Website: macys
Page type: gifting
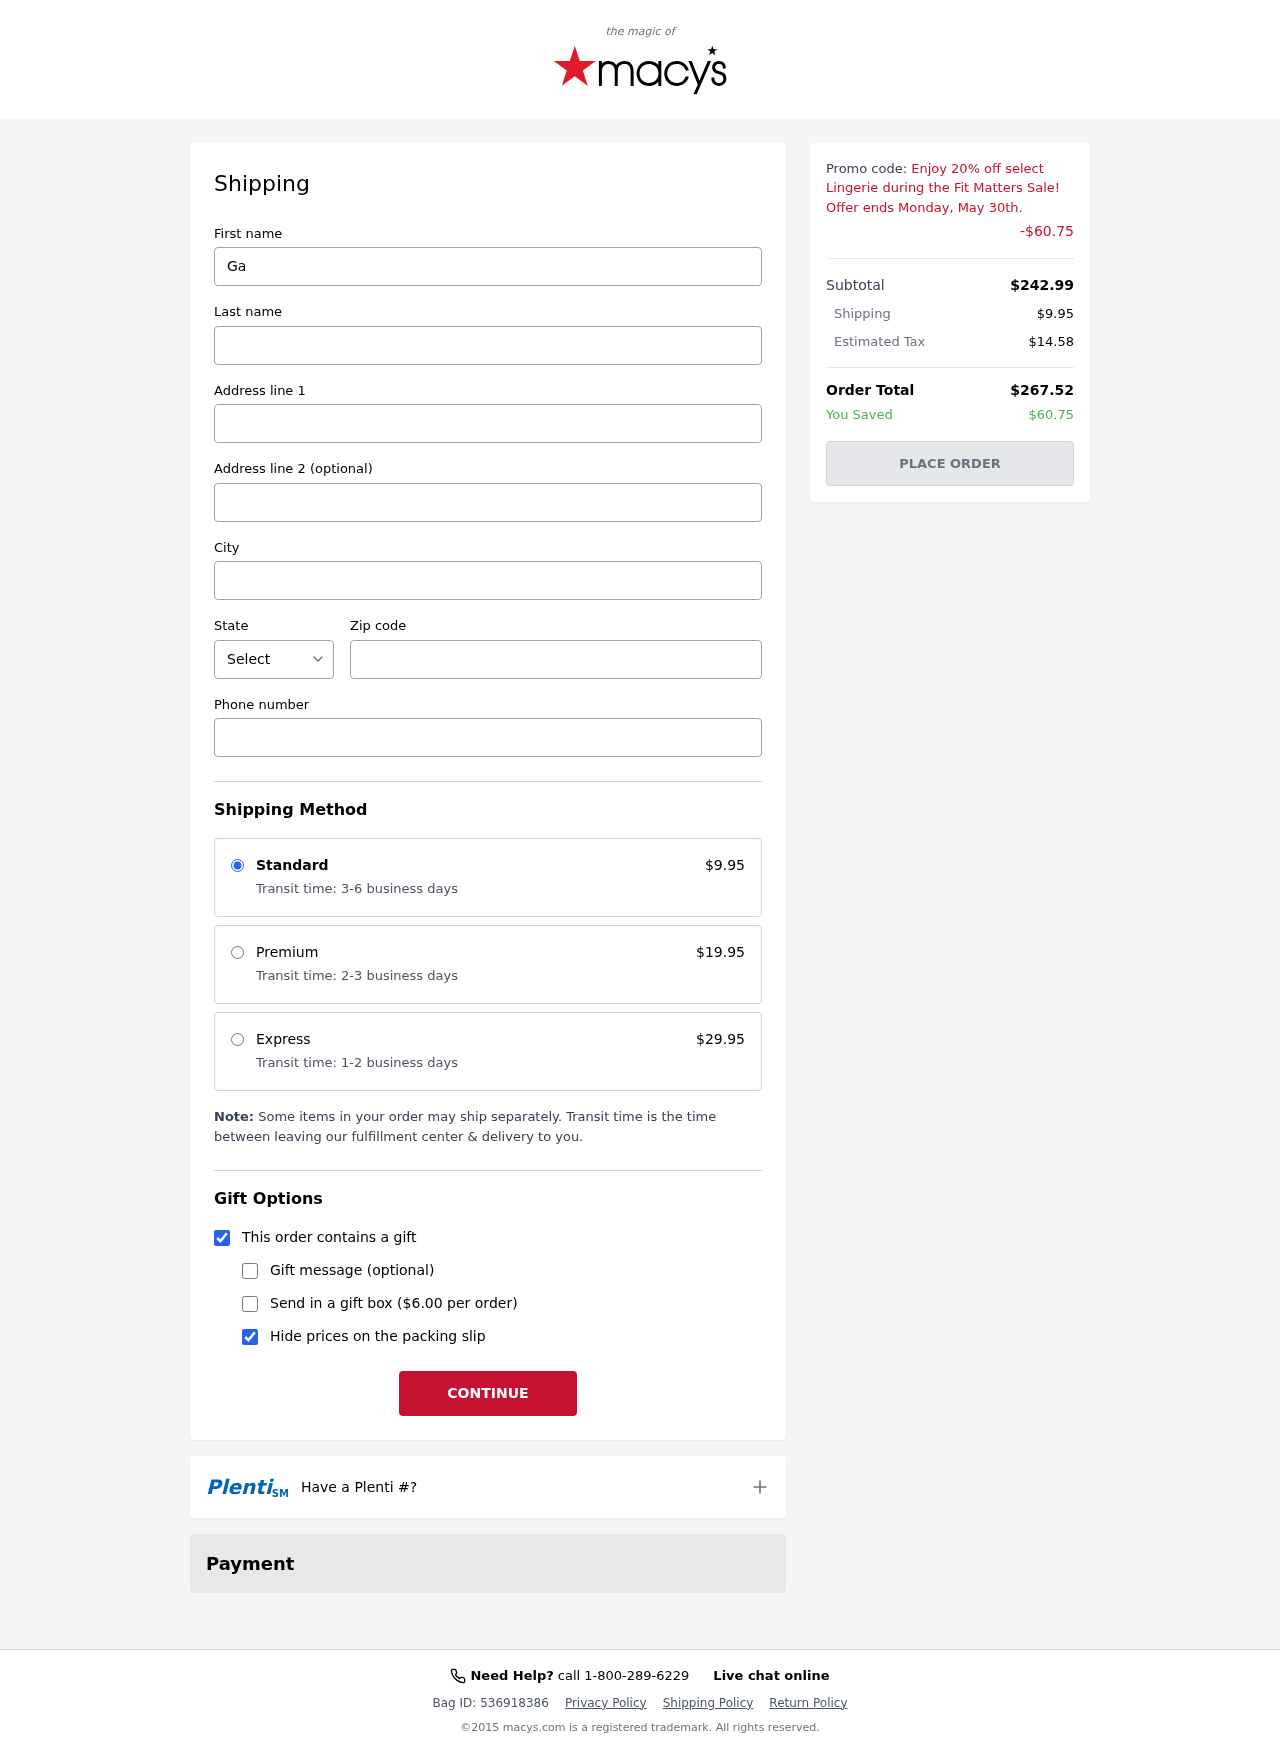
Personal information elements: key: PII_CITY
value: North Brianna
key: PII_FIRSTNAME
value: Gary
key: PII_LASTNAME
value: Snyder
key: PII_PHONE
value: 6949343442
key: PII_POSTCODE
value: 13860
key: PII_STATE_ABBR
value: IN
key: PII_STREET
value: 1425 Jackson Manor Apt. 069
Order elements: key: ORDER_SHIPPING_COST
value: $9.95
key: ORDER_DISCOUNT
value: -$60.75
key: ORDER_SUBTOTAL
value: $242.99
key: ORDER_TAX
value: $14.58
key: ORDER_TOTAL
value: $267.52
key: ORDER_SAVINGS
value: $60.75